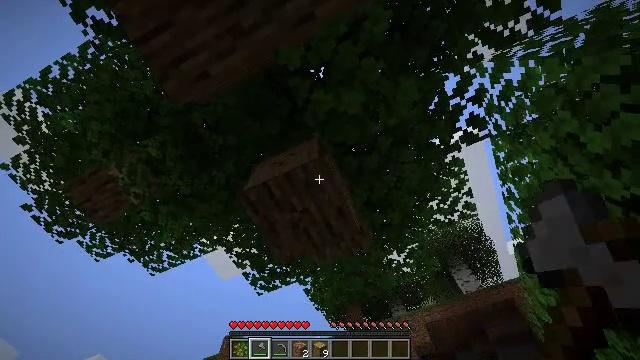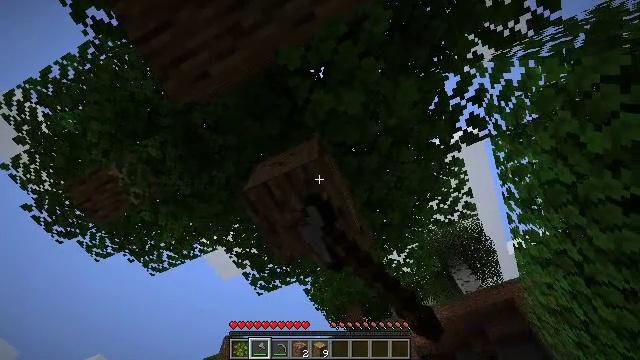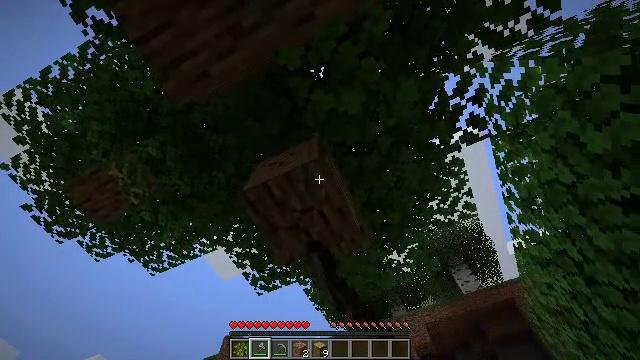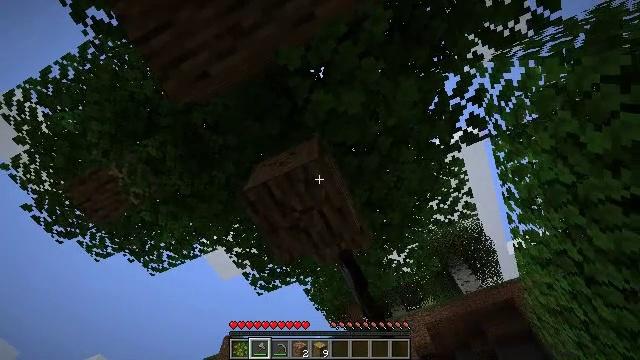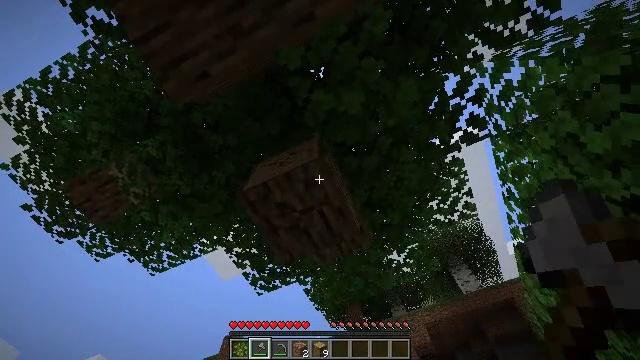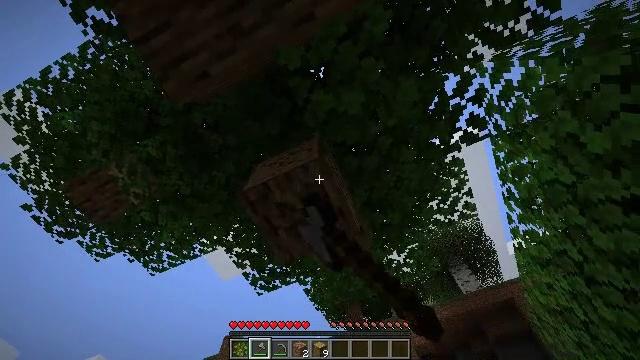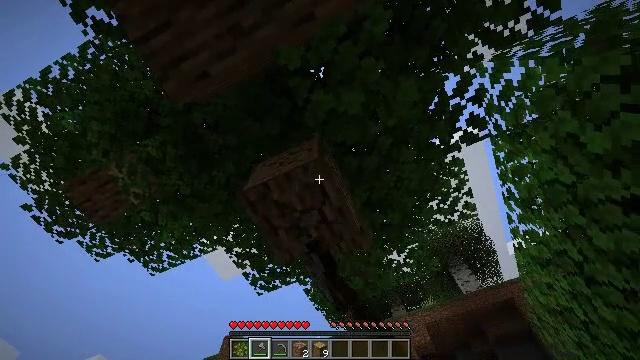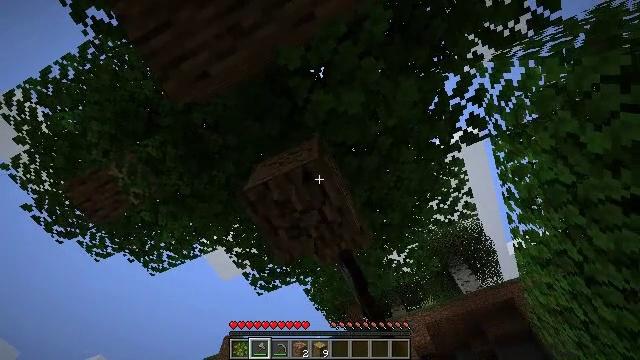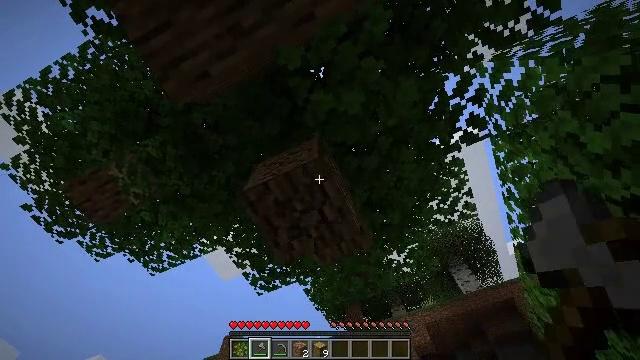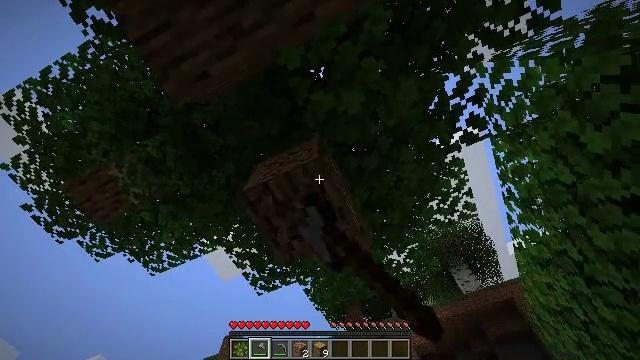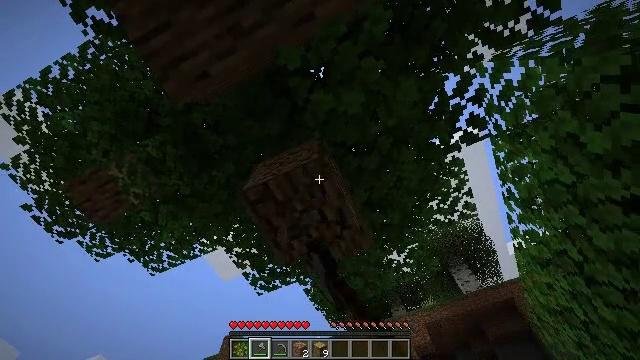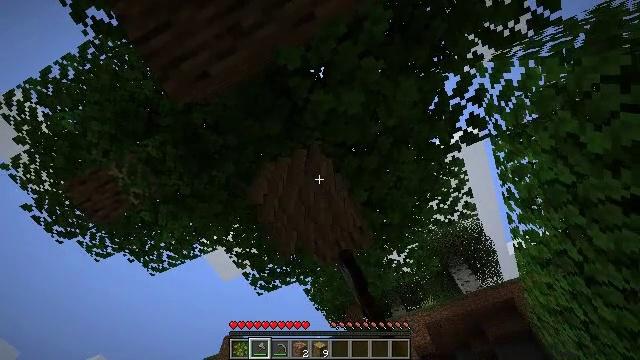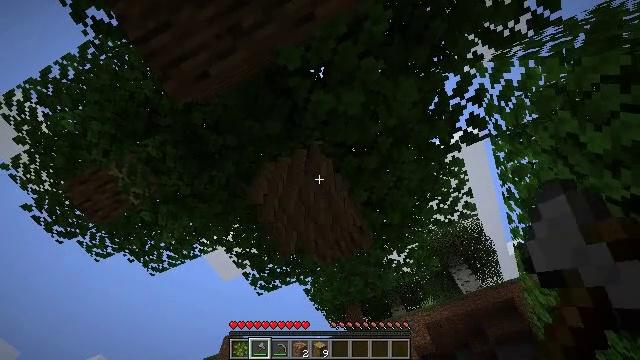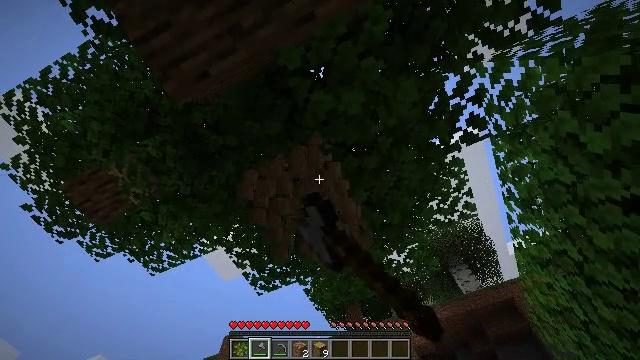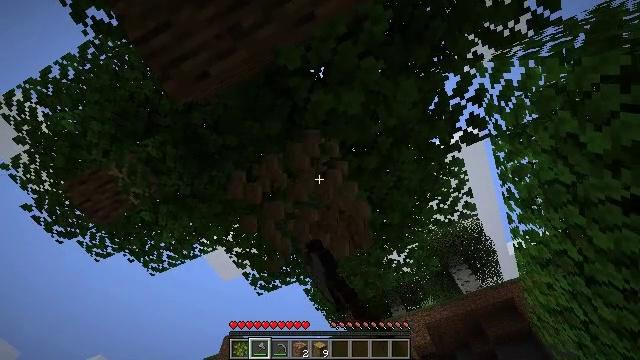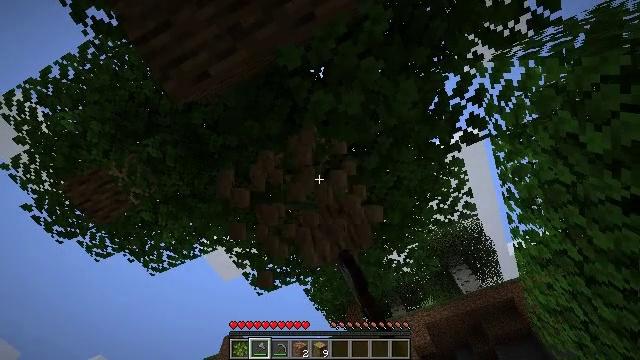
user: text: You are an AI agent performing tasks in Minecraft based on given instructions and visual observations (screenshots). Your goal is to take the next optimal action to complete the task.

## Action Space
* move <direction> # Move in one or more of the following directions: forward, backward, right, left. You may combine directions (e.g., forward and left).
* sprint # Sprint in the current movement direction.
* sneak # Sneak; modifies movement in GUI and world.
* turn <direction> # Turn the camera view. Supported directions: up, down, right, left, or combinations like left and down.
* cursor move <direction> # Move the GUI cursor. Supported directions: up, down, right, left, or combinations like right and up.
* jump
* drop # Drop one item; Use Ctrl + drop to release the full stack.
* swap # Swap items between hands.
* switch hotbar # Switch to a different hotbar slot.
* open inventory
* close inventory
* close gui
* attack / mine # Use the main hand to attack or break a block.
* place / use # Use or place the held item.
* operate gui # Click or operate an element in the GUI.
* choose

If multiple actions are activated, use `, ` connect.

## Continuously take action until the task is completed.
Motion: motion action
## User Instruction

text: Break oak leaves from the trees.
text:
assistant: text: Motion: attack / mine
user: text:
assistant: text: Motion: attack / mine
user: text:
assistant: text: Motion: attack / mine
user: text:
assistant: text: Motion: attack / mine
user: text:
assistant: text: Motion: attack / mine
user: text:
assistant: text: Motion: attack / mine
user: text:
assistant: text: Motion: attack / mine
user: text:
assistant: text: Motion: attack / mine
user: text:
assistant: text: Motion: attack / mine
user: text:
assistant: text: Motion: attack / mine
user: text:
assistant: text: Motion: attack / mine
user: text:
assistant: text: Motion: attack / mine
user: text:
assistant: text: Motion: attack / mine
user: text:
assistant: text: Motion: attack / mine
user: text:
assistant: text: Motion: attack / mine
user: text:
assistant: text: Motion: attack / mine
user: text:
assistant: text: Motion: attack / mine
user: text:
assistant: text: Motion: attack / mine
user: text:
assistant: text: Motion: attack / mine
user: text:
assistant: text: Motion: turn right and down, attack / mine
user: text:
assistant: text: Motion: turn right and down, attack / mine
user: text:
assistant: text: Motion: turn right and down, attack / mine
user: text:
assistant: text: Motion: attack / mine
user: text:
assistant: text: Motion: attack / mine
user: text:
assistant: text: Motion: attack / mine
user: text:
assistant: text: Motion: attack / mine
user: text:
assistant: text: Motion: attack / mine
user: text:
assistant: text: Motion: attack / mine
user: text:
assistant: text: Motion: attack / mine
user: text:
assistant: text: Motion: attack / mine